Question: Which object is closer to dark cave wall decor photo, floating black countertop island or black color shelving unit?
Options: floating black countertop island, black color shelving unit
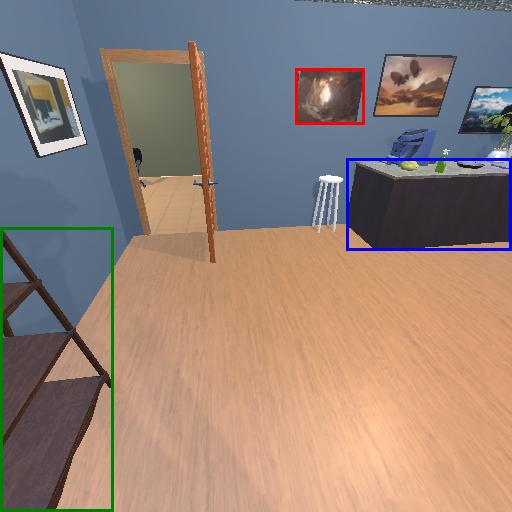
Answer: floating black countertop island